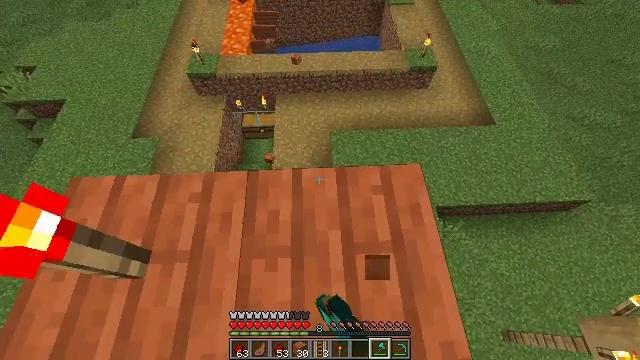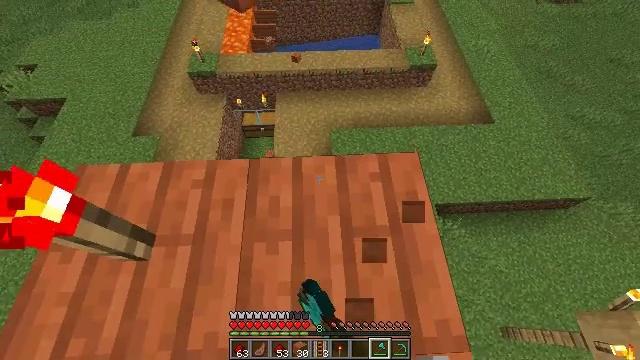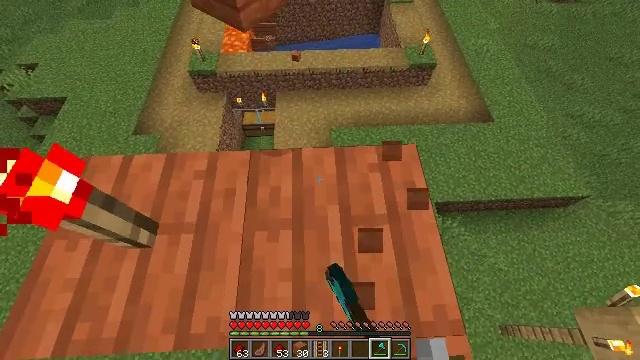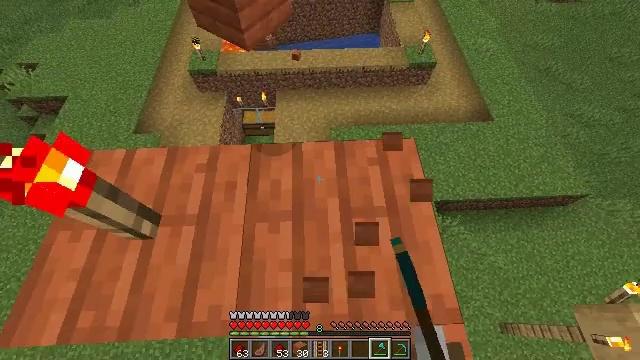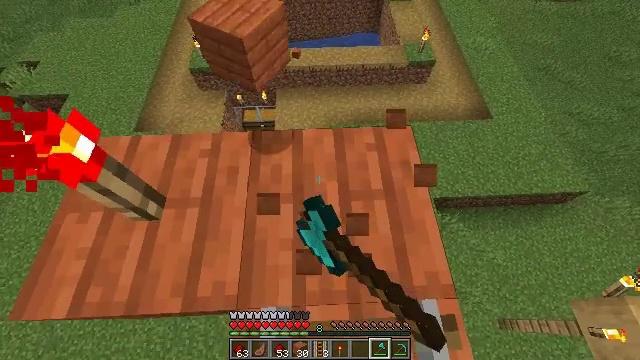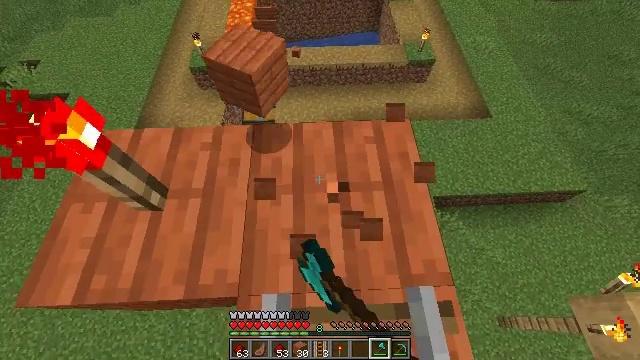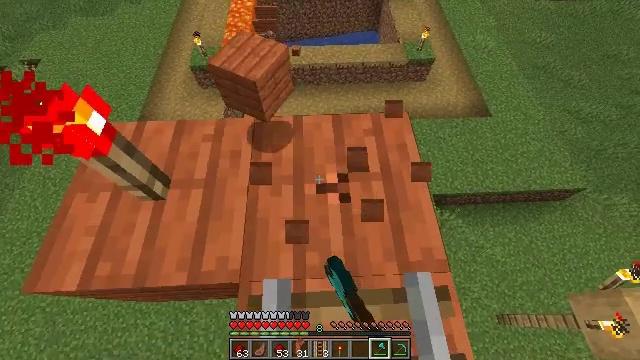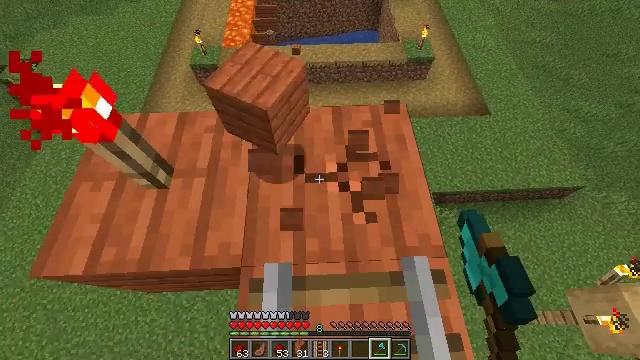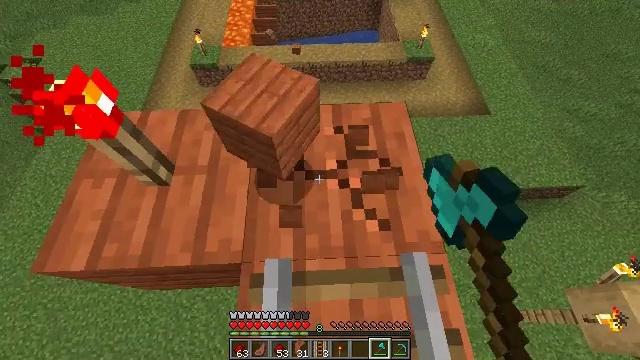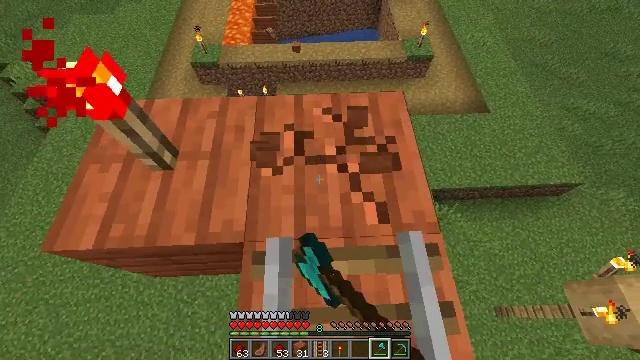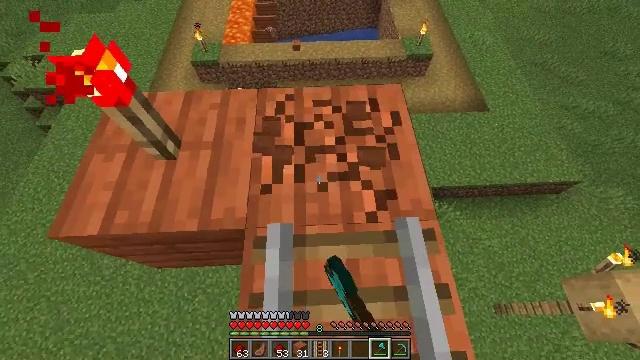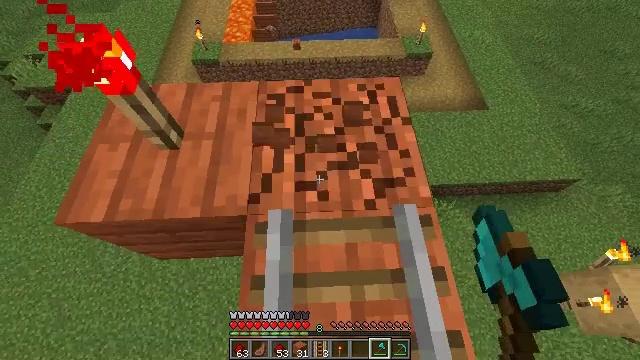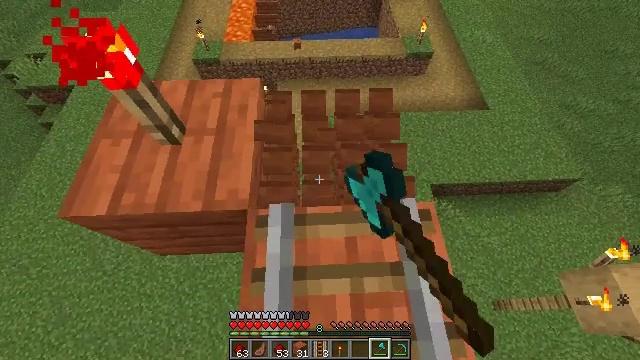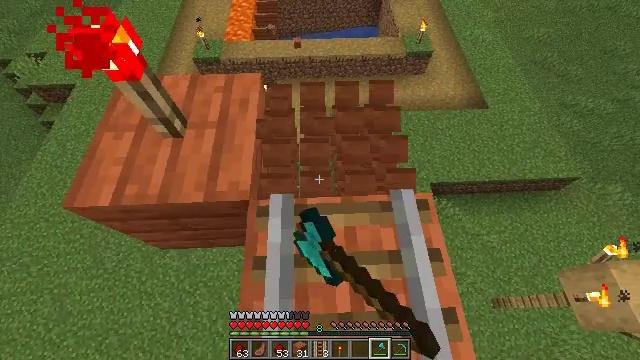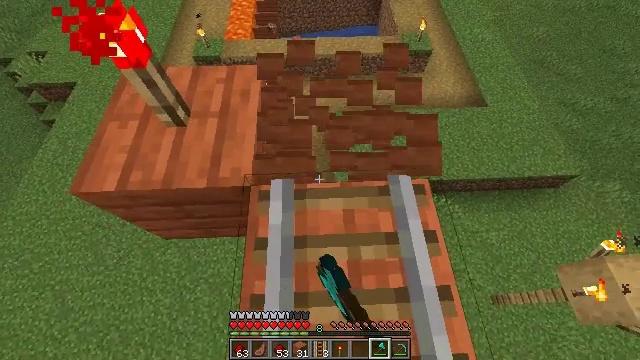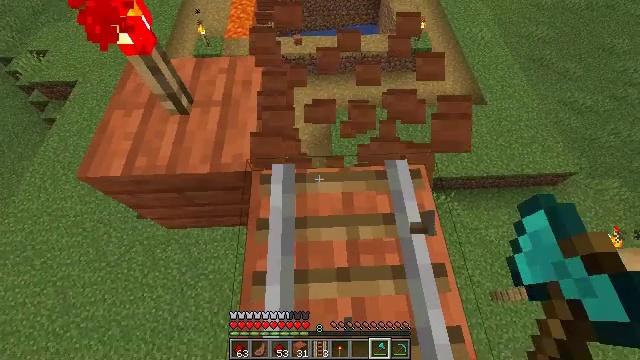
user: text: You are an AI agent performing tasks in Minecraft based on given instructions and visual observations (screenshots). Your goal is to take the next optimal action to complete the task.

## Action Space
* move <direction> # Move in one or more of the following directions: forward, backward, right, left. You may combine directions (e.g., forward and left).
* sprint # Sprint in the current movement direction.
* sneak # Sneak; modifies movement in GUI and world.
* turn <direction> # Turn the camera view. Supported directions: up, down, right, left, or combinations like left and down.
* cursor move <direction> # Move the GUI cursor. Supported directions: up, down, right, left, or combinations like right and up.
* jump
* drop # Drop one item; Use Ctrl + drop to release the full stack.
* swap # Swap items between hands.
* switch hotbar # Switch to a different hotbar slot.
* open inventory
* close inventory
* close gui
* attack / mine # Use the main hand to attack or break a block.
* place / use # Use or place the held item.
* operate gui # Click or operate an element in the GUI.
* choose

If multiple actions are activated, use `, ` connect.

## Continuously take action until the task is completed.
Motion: motion action
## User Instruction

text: Gather some acacia planks.
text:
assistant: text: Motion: move back, sneak, attack / mine
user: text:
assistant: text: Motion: move back, sneak, attack / mine
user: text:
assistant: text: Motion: move back, sneak, attack / mine
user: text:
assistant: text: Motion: move back, sneak, attack / mine
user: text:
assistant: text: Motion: move back, sneak, attack / mine
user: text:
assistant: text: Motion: move back, sneak, attack / mine
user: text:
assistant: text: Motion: move back, sneak, attack / mine
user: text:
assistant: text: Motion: move back, sneak, attack / mine
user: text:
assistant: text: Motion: move back, sneak, attack / mine
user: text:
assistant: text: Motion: move back, sneak, attack / mine
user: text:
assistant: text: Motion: move back, sneak, attack / mine
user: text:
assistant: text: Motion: move back, sneak, attack / mine
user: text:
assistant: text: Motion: move back, sneak, attack / mine
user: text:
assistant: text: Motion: move back, sneak, attack / mine
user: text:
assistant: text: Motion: move back, sneak, attack / mine
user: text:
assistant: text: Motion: sneak, turn up, attack / mine
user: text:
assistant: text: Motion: sneak, turn up, attack / mine
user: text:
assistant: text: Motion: sneak, turn left and up
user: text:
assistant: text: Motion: sneak, turn left and up
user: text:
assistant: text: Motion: sneak, turn left and up
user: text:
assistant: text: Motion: sneak, turn left
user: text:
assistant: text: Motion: sneak
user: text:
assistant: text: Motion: sneak, attack / mine
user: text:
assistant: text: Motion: sneak, attack / mine
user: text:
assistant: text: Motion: sneak, attack / mine
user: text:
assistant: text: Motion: sneak, attack / mine
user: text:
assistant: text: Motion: sneak, attack / mine
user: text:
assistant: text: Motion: sneak, attack / mine
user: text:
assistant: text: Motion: sneak, attack / mine
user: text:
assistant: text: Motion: sneak, attack / mine